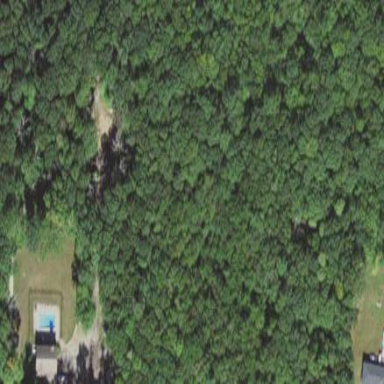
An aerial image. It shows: Woodland with needle-leaved trees.